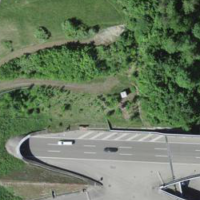
EUNIS habitat code: 57
Species observed at this site:
Phylloscopus collybita
Buteo buteo
Cornus sanguinea
Ptyonoprogne rupestris
Sylvia atricapilla
Turdus merula